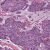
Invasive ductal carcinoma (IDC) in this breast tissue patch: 1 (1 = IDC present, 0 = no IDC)